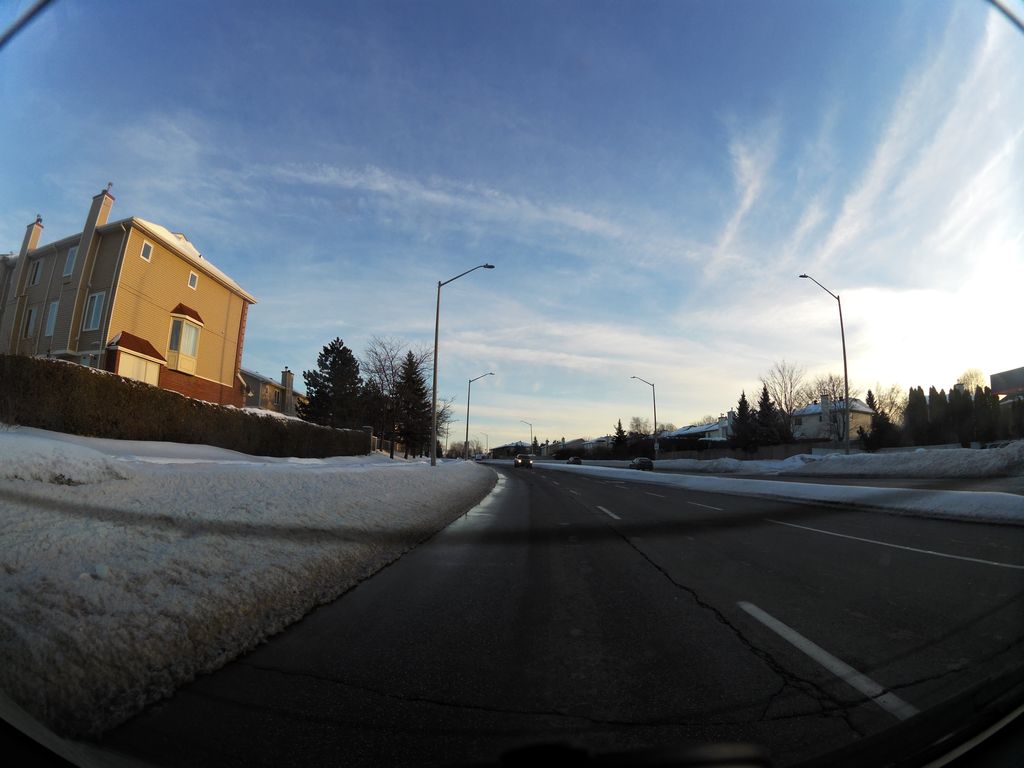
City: ottawa-gatineau